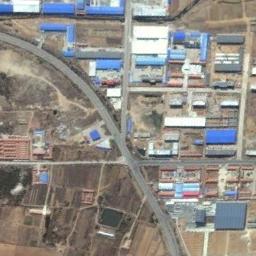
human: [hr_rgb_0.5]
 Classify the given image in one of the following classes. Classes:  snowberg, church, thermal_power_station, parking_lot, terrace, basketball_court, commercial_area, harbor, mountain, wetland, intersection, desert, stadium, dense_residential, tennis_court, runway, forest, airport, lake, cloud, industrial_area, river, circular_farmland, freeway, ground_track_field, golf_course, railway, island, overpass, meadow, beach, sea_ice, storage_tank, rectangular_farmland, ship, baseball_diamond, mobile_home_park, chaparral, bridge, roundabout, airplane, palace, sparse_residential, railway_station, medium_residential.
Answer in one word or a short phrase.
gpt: industrial_area